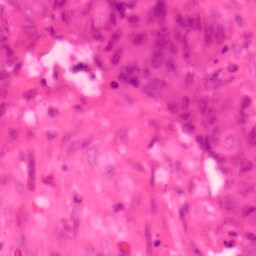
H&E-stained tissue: Colon